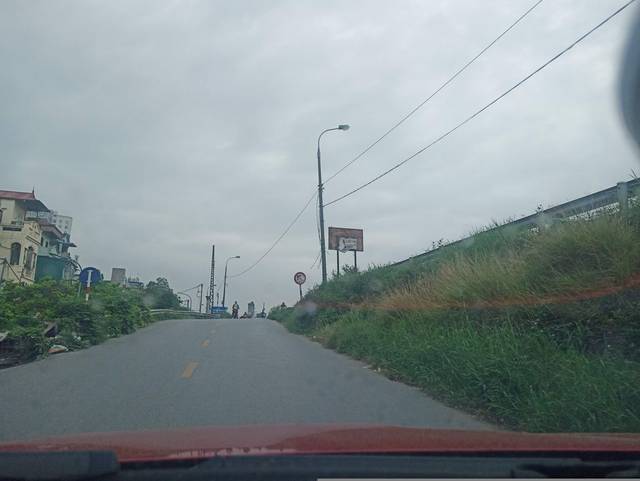
Region: Vietnam
Coordinates: 21.001, 105.879